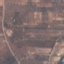
Land use / land cover: PermanentCrop